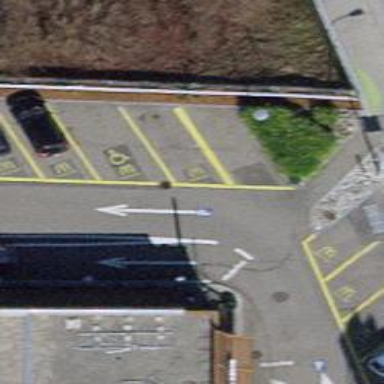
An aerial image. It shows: Charging station.